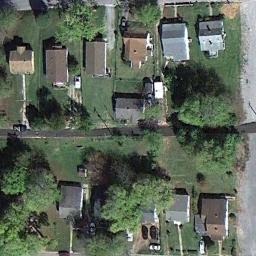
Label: medium_residential